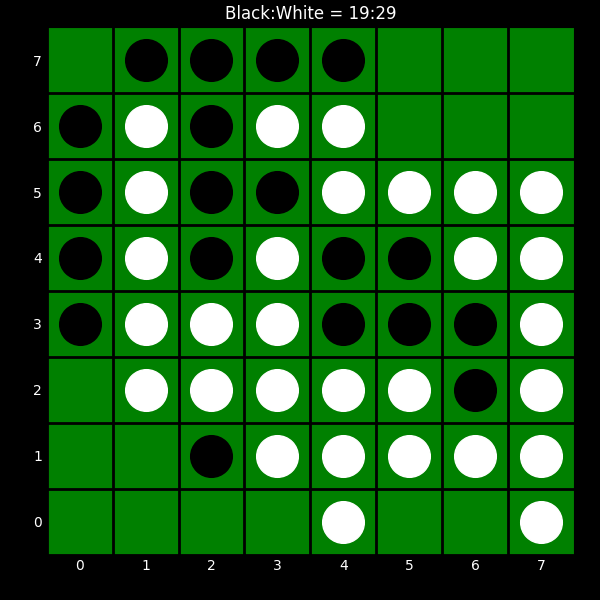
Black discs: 19
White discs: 29